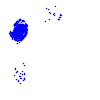
Particle: electron